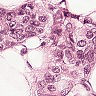
Metastatic tissue present: yes